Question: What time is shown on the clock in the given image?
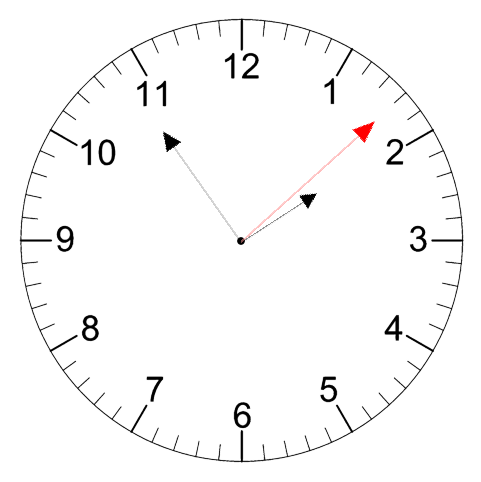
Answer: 01:54:08